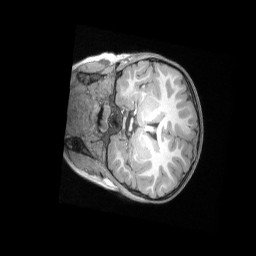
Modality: T1w
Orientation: coronal
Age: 6
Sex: male
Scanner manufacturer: siemens
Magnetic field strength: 3 T
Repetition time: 2.53 s
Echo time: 0.00164 s